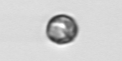
Label: Dinophyceae